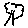
Label: tree